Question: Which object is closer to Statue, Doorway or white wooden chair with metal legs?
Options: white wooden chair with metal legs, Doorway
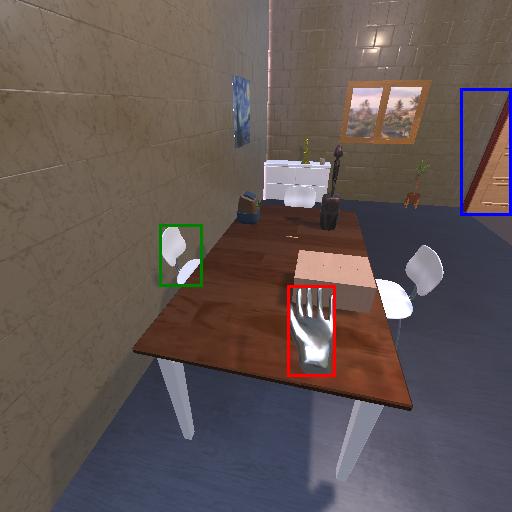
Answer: white wooden chair with metal legs